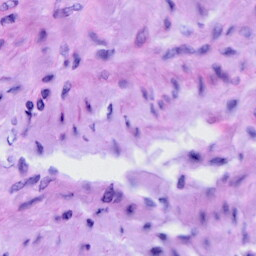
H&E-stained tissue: Cervix